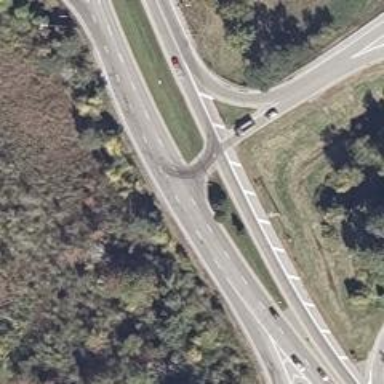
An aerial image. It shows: Primary link highway with asphalt surface.